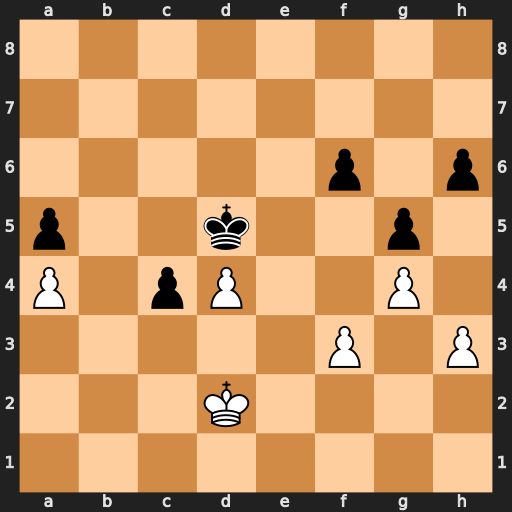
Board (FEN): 8/8/5p1p/p2k2p1/P1pP2P1/5P1P/3K4/8
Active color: w
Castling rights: -
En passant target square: -
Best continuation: Kc3 f5 gxf5